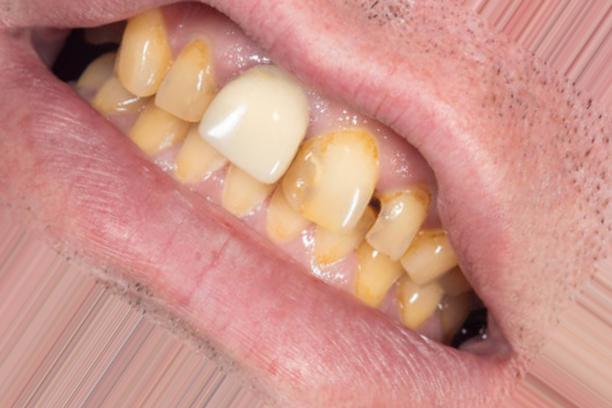
Condition: Tooth Discoloration